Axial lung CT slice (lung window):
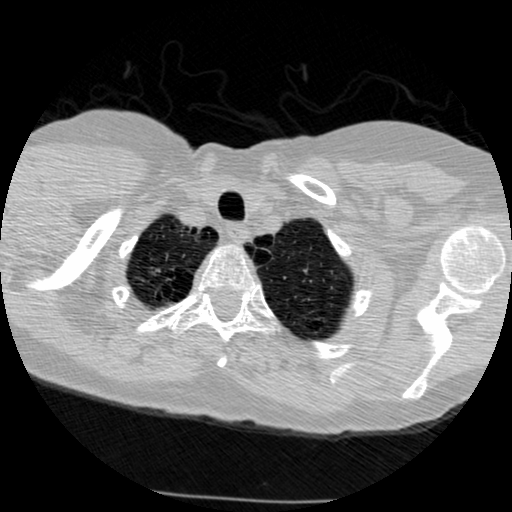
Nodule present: no